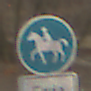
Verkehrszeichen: Reitweg
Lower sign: HinweisDurchVerbaleAngabe2
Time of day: MorningAfternoon
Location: Outdoor (Nature)
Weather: PartlyCloudy
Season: Winter
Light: Natural